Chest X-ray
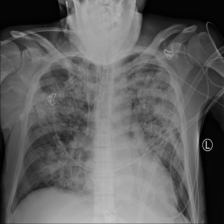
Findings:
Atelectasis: negative
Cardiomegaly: negative
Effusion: negative
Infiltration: negative
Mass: negative
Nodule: negative
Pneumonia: negative
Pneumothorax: negative
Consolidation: positive
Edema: positive
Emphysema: negative
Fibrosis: negative
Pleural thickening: negative
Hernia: negative